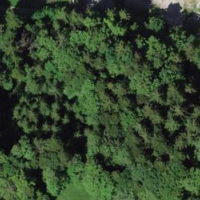
EUNIS habitat code: 44
Species observed at this site:
Prunus padus